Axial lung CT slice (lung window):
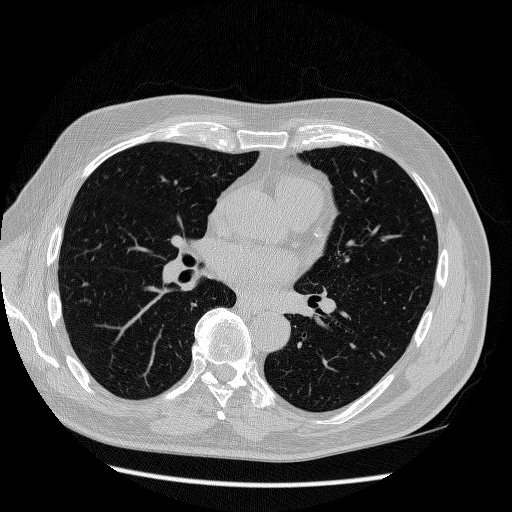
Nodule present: no